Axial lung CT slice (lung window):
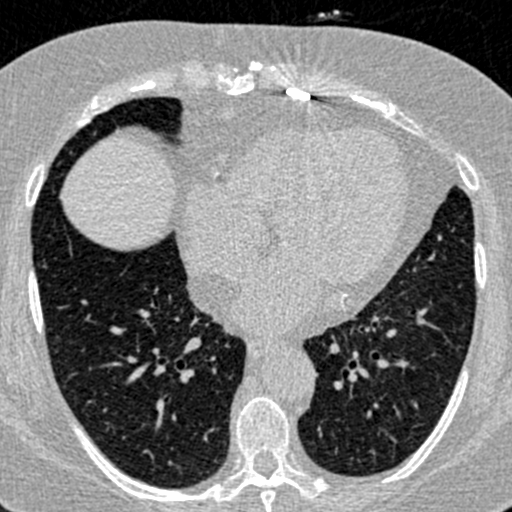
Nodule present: no